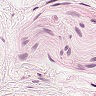
Metastatic tissue present: no